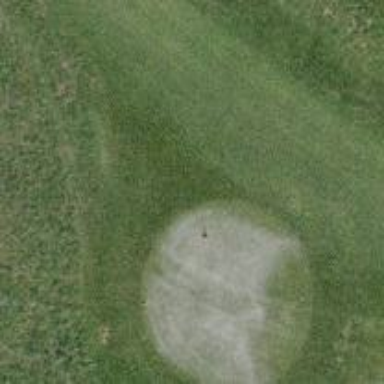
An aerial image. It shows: Golf tee.